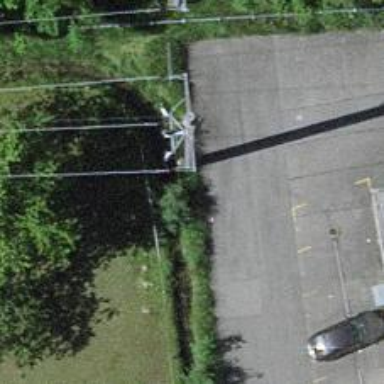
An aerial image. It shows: Minor power line.